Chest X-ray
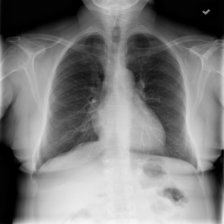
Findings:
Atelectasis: negative
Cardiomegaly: negative
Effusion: negative
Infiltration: negative
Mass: negative
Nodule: negative
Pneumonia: negative
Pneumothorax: negative
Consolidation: negative
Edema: negative
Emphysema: negative
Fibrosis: negative
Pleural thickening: negative
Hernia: negative